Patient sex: F
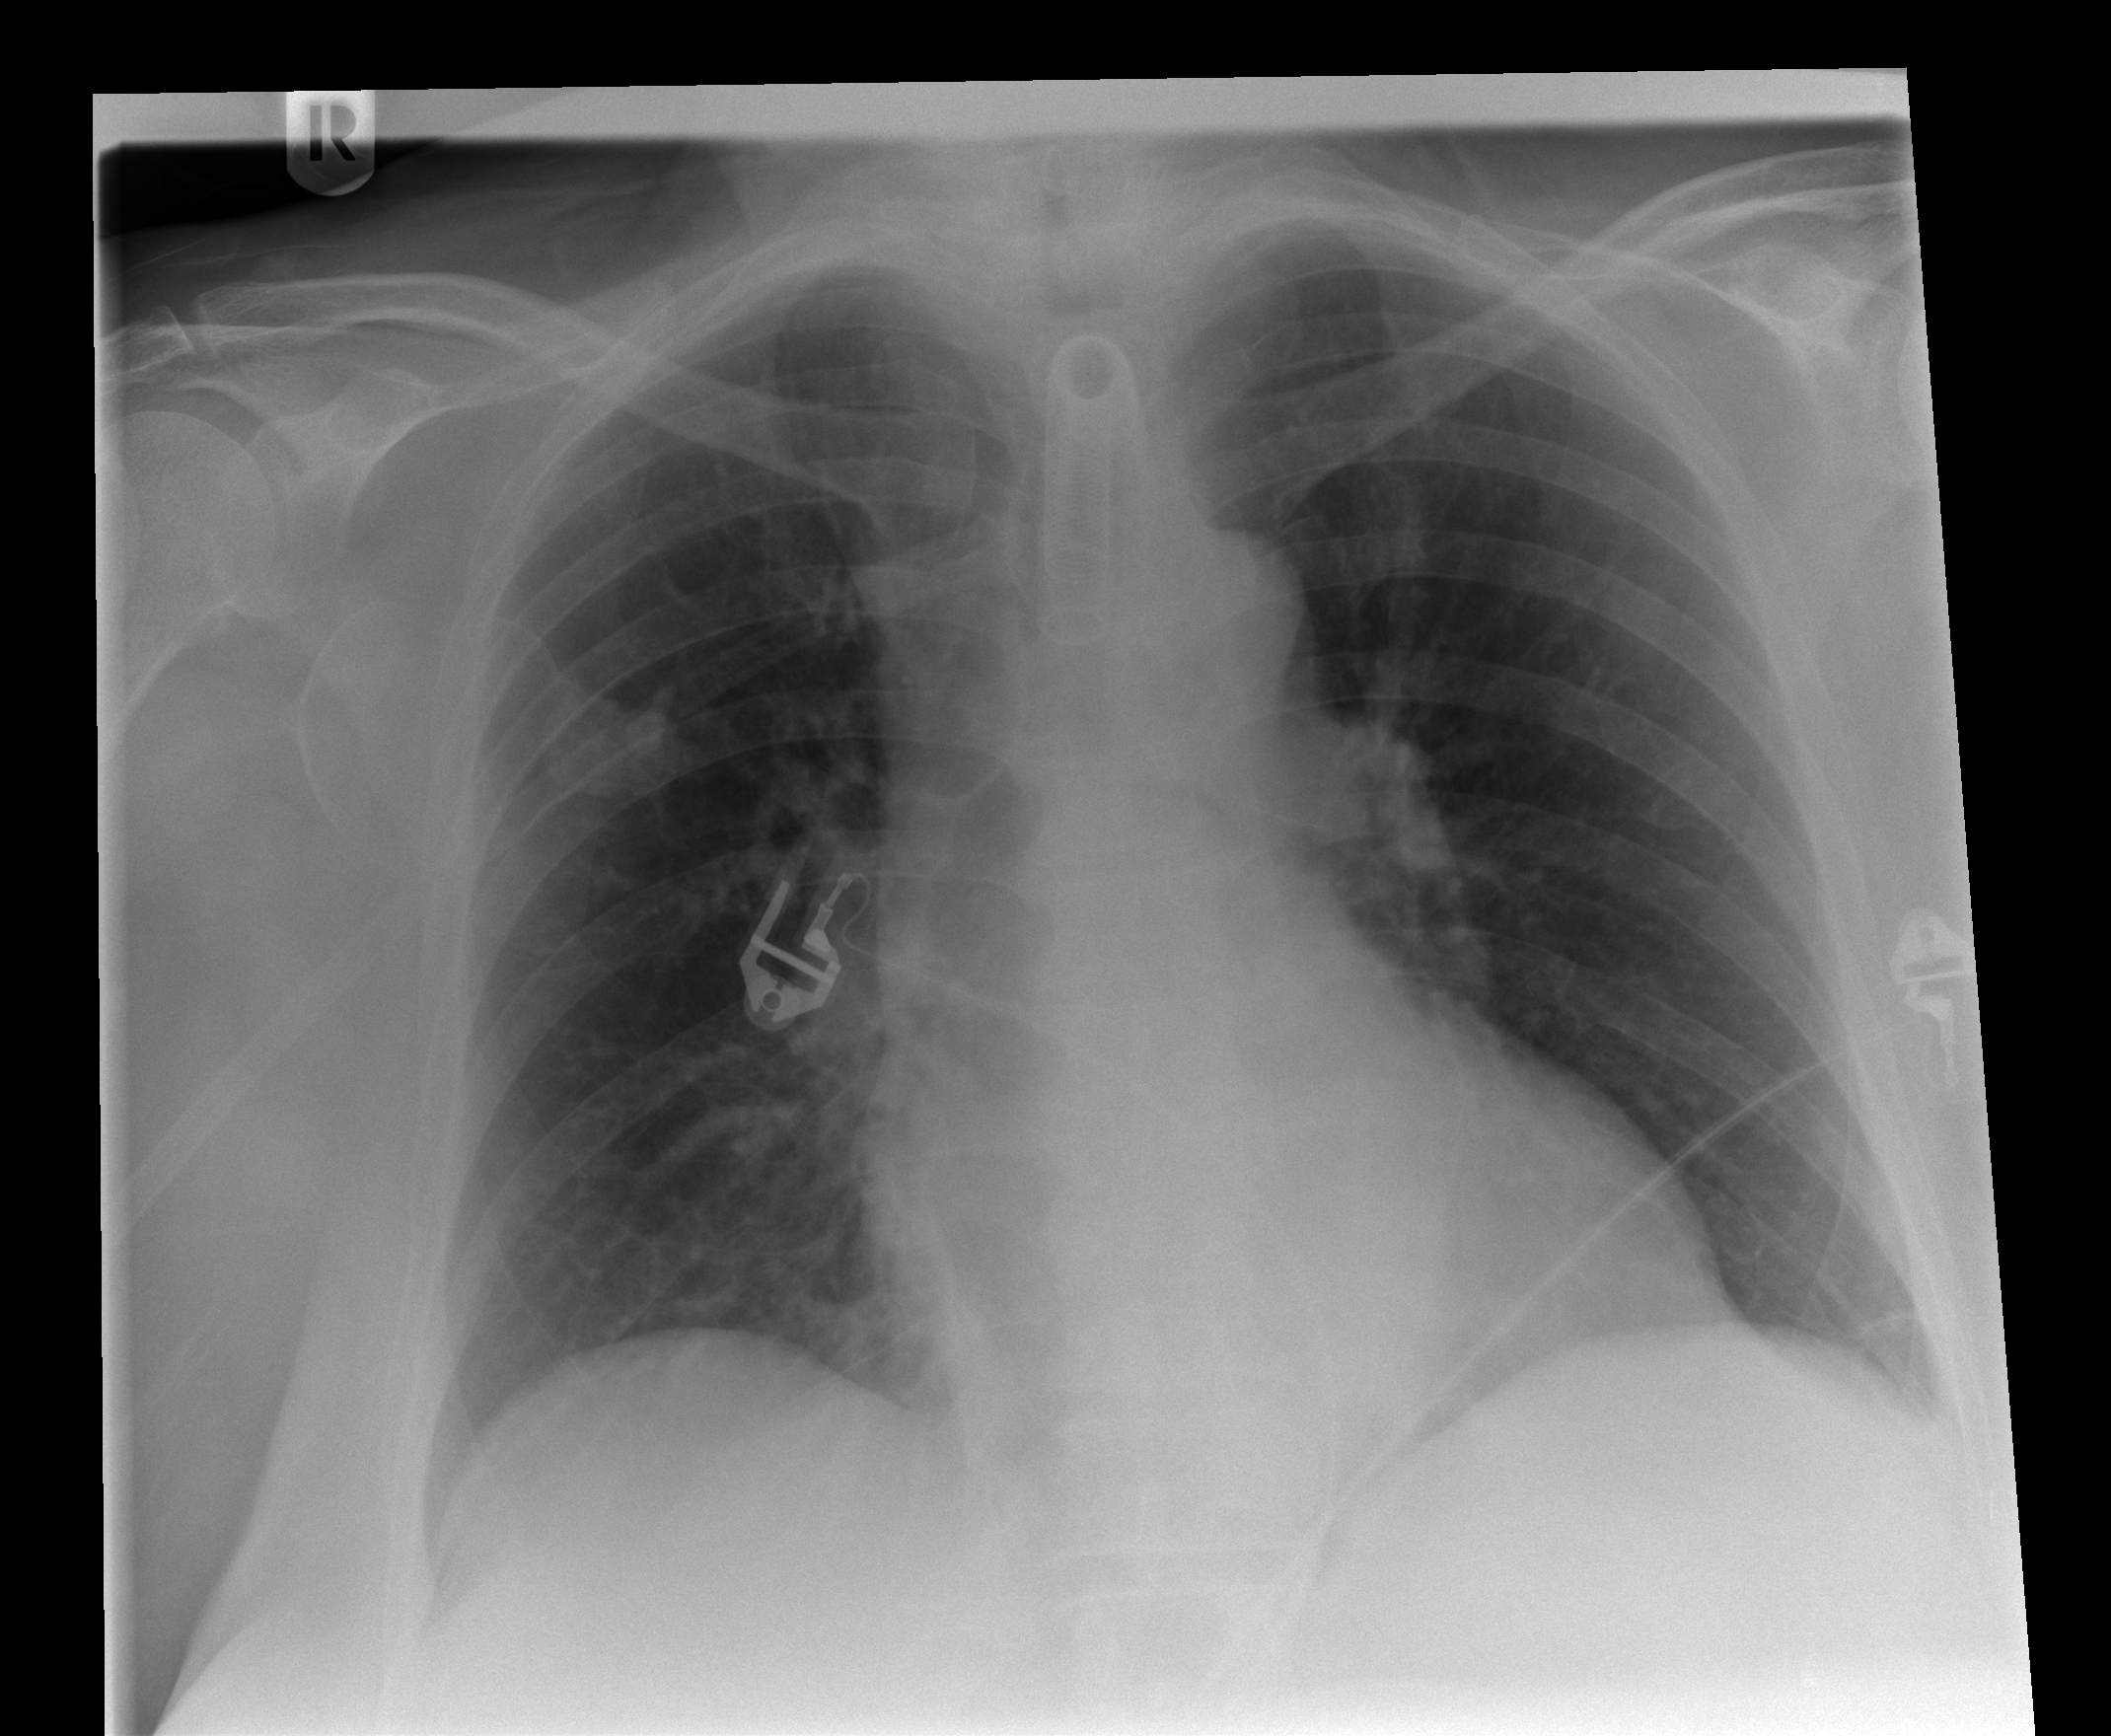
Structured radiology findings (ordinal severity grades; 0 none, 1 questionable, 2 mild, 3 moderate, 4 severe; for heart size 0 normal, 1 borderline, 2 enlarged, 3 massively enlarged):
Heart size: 1
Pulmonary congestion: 0
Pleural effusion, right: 0
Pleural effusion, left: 1
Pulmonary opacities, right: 0
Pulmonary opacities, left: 0
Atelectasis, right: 2
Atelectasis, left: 2